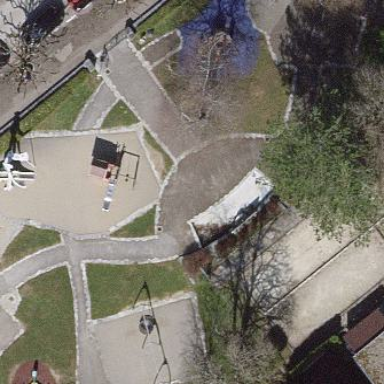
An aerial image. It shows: Lovely park for leisure and relaxation.